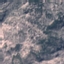
Land use / land cover class: HerbaceousVegetation